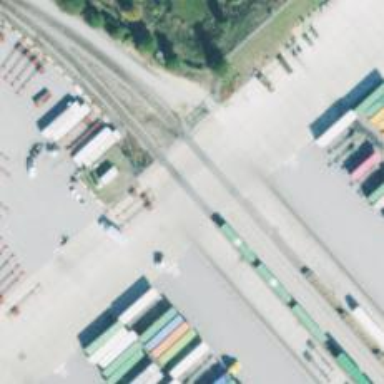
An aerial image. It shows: Railway level crossing.